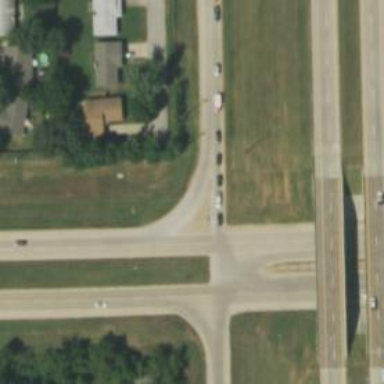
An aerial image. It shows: Trunk link highway.